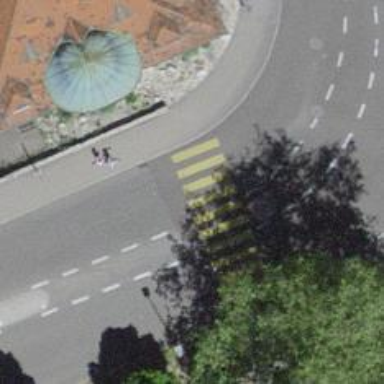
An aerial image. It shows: Uncontrolled zebra crossing.